Question: I'm writing a function to change thumbnail selection in JQuery. It was working fine when I had more-specific selectors but I'm trying to do it class-based to prevent repeating myself.
It presently looks like this:
'''
function changeImage(thisElement) {
var src = $(thisElement + ' option:selected').val();
console.log('thisElement = ' + src);
$(thisElement).parent().parent().parent().next('.selector_thumbnails img').css('display', 'none');
$(thisElement).parent().parent().parent().next('.selector_thumbnails img#' + src).css('display', 'block');
}
$('.thumbnail_selector').change(function() { changeImage('.thumbnail_selector'); });
if ($('.thumbnail_selector').length) { changeImage('.thumbnail_selector'); }
'''
I get the log output like so:
'''
thisElement = 141
'''
I'm almost certain the DOM-traversal is correct, but I've no way to test it without trial-and-error which is pretty frustrating. Is there a better way to test JQuery functions like this?
The working version looks like this:
'''
$('#document_cover_id').change(function() {
var src = $(this).val();
$('#thumbcover img').css('display', 'none');
$('#cover_thumb'+src).css('display', 'block');
});
'''
But I don't want to use the IDs. The DOM looks like this:

Any help would be appreciated.
The IDs have changed since the working version.
Added a <URL> to show the problem.
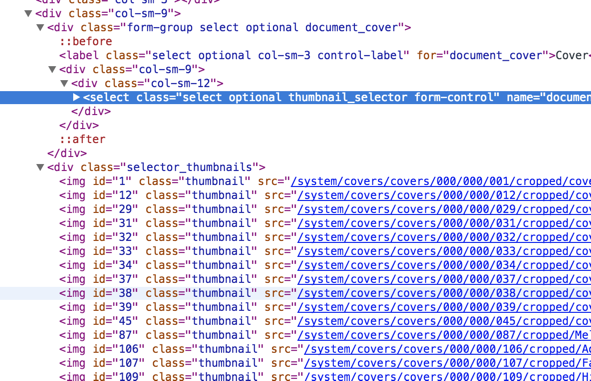
Answer: The basic problem is that the '.thumbnail_selector' is not a sibling of the '.col-sm-9' but a sibgling to the '.form-group' ().
So the '.closest('.col-sm-9').next(..)' doesn't work.
Your whole script could be simplified to
'''
function changeImage() {
var self = $(this),
src = this.value,
thumbs = self.closest('.form-group').siblings('.selector_thumbnails');
thumbs
.find('img')
.hide()
.filter('#' + src)
.show();
}
$('.thumbnail_selector')
.change(changeImage)
.trigger('change');
'''
Demo at <URL>